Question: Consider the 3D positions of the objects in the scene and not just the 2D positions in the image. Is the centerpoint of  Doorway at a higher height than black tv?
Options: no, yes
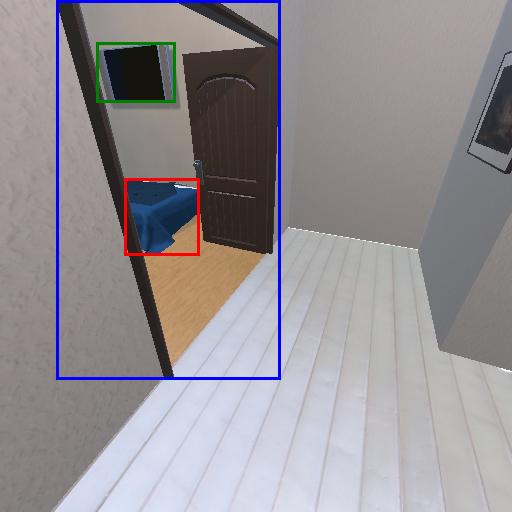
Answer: no